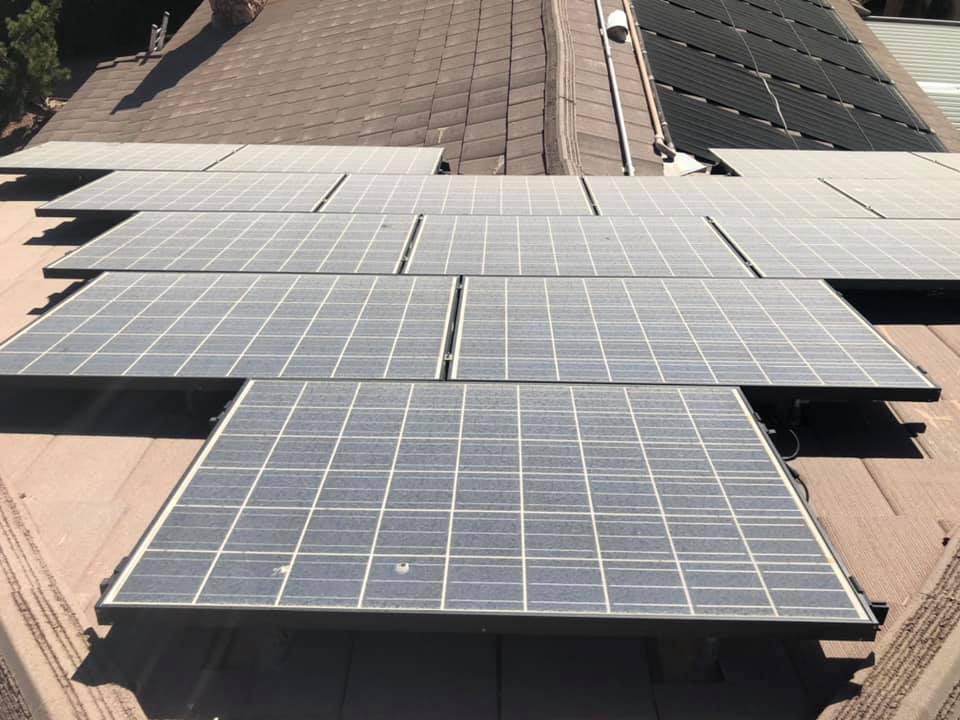
Label: Dusty